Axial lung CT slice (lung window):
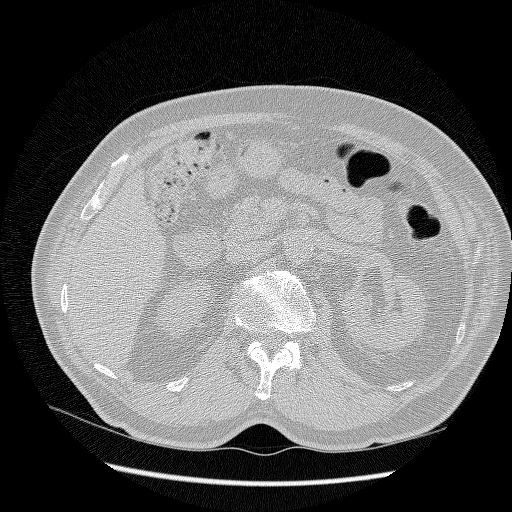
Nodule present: no